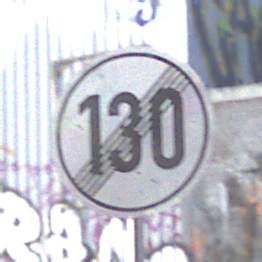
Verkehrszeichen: EndeGeschwindigkeit130
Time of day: MorningAfternoon
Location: Outdoor (Urban)
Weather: PartlyCloudy
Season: NotSpecified
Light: Natural